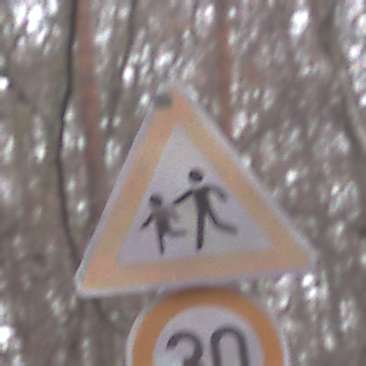
Verkehrszeichen: KinderRechts
Zusatzzeichen unten: Geschwindigkeit30
Umgebung: Outdoor, Nature
Tageszeit: Midday
Wetter: Overcast
Licht: Natural
Jahreszeit: Autumn
Kontrast: LowContrast